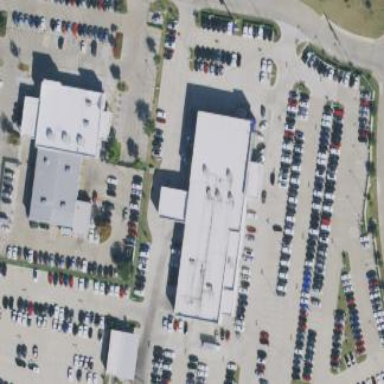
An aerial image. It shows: Building housing car shop.